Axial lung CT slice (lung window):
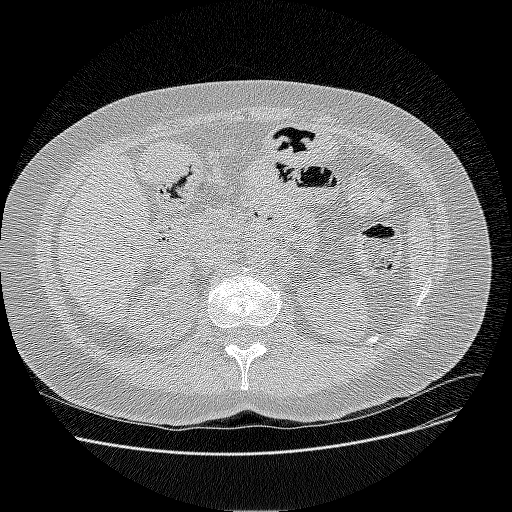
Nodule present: no